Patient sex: F
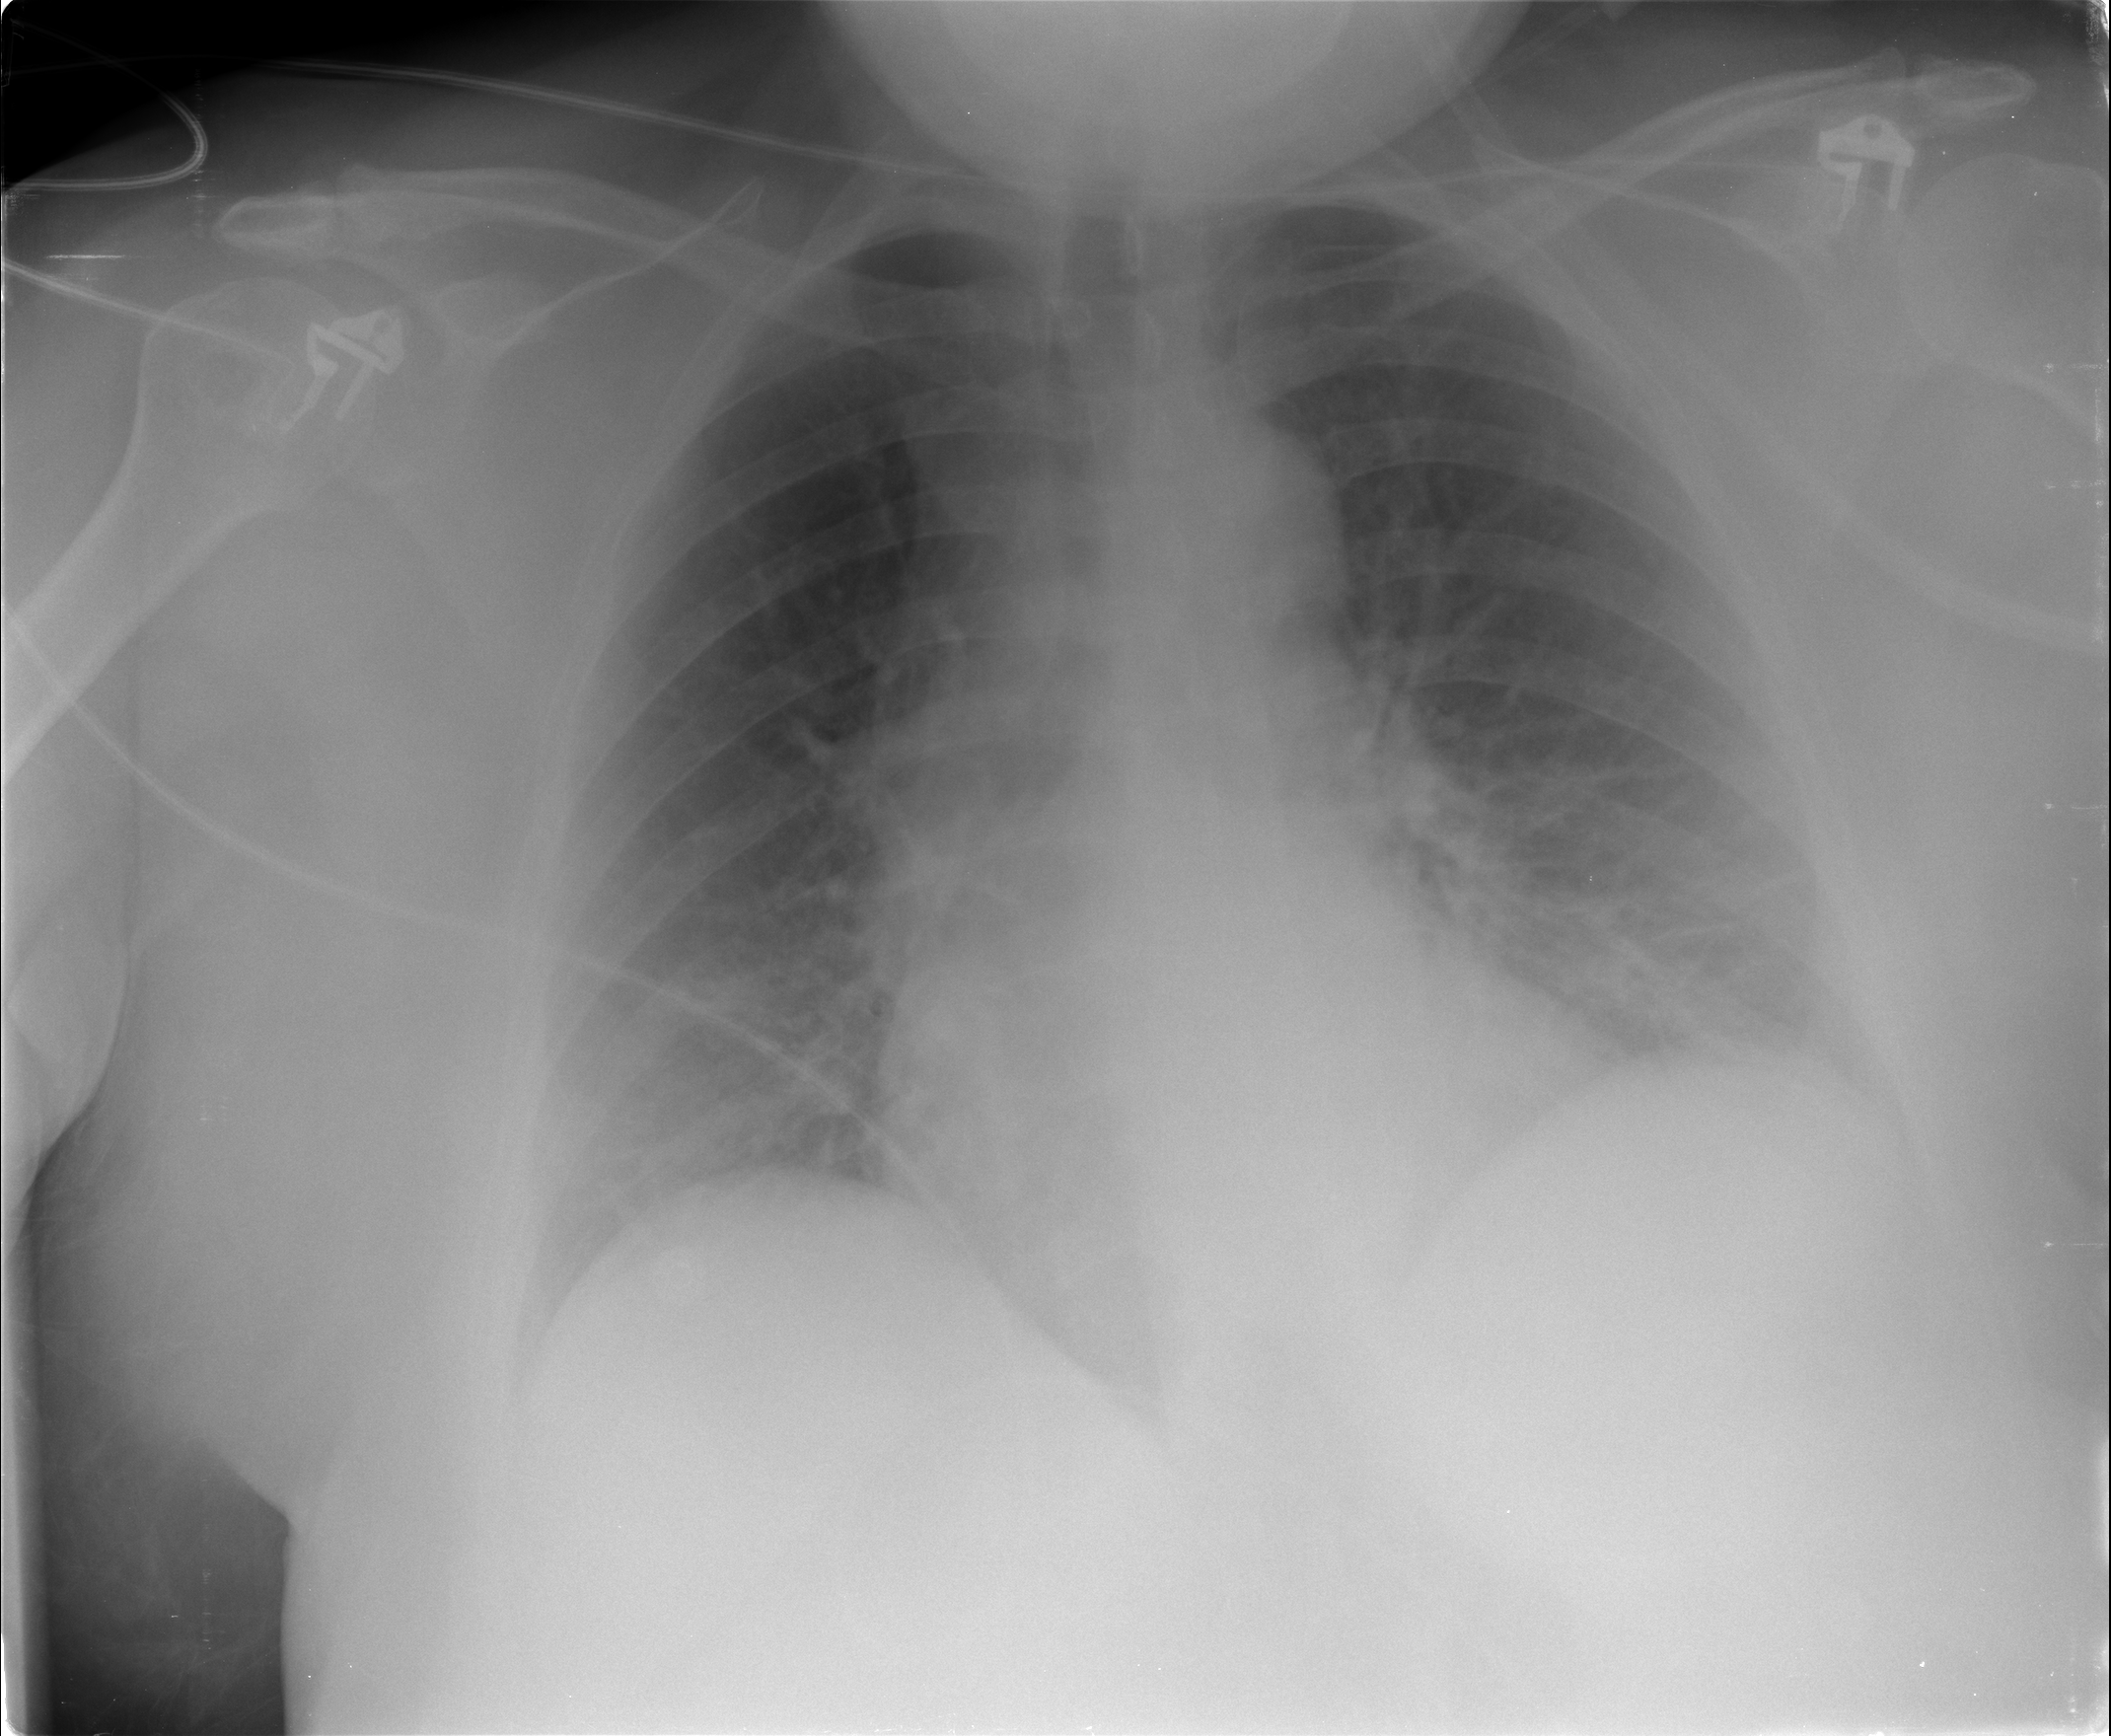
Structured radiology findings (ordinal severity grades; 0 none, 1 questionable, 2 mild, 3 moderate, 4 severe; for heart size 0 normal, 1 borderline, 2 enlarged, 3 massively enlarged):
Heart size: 0
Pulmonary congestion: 1
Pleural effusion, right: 0
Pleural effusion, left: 0
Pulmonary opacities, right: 0
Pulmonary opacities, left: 0
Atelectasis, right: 0
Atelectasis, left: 0